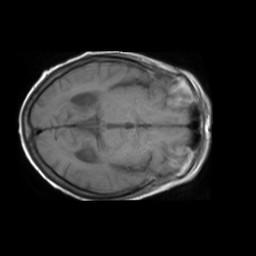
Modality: T1w
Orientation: axial
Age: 78
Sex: female
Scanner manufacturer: philips
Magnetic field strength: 1.5 T
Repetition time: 0.55 s
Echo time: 0.015 s